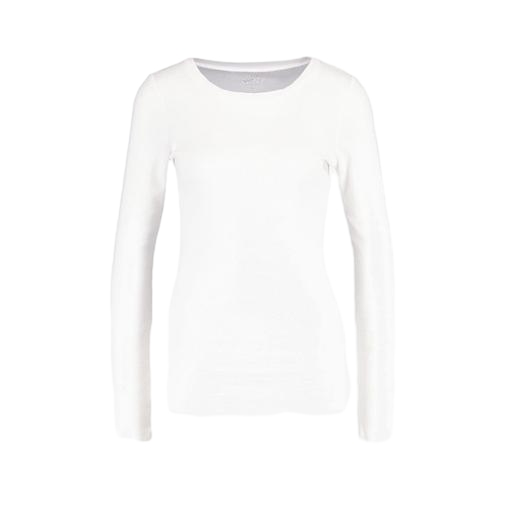
white women's heattech extra warm scoop neck tee, white modern long sleeve crew tee, white pima long sleeve crew tee, white background